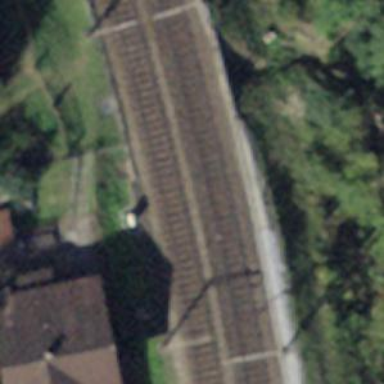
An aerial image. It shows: Single-track railway with electrified contact lines.